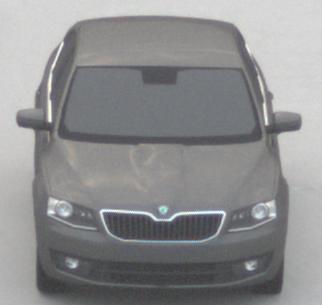
Make: Skoda
Model: Octavia 1.2 TSI
Detailed model: Octavia (III) Limousine
Model produced from: 2013/02
Model produced until: 2015/04
Doors: 5
Color: gray
Road condition: dry road
Daytime: morning or afternoon
Contrast: low contrast